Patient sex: M
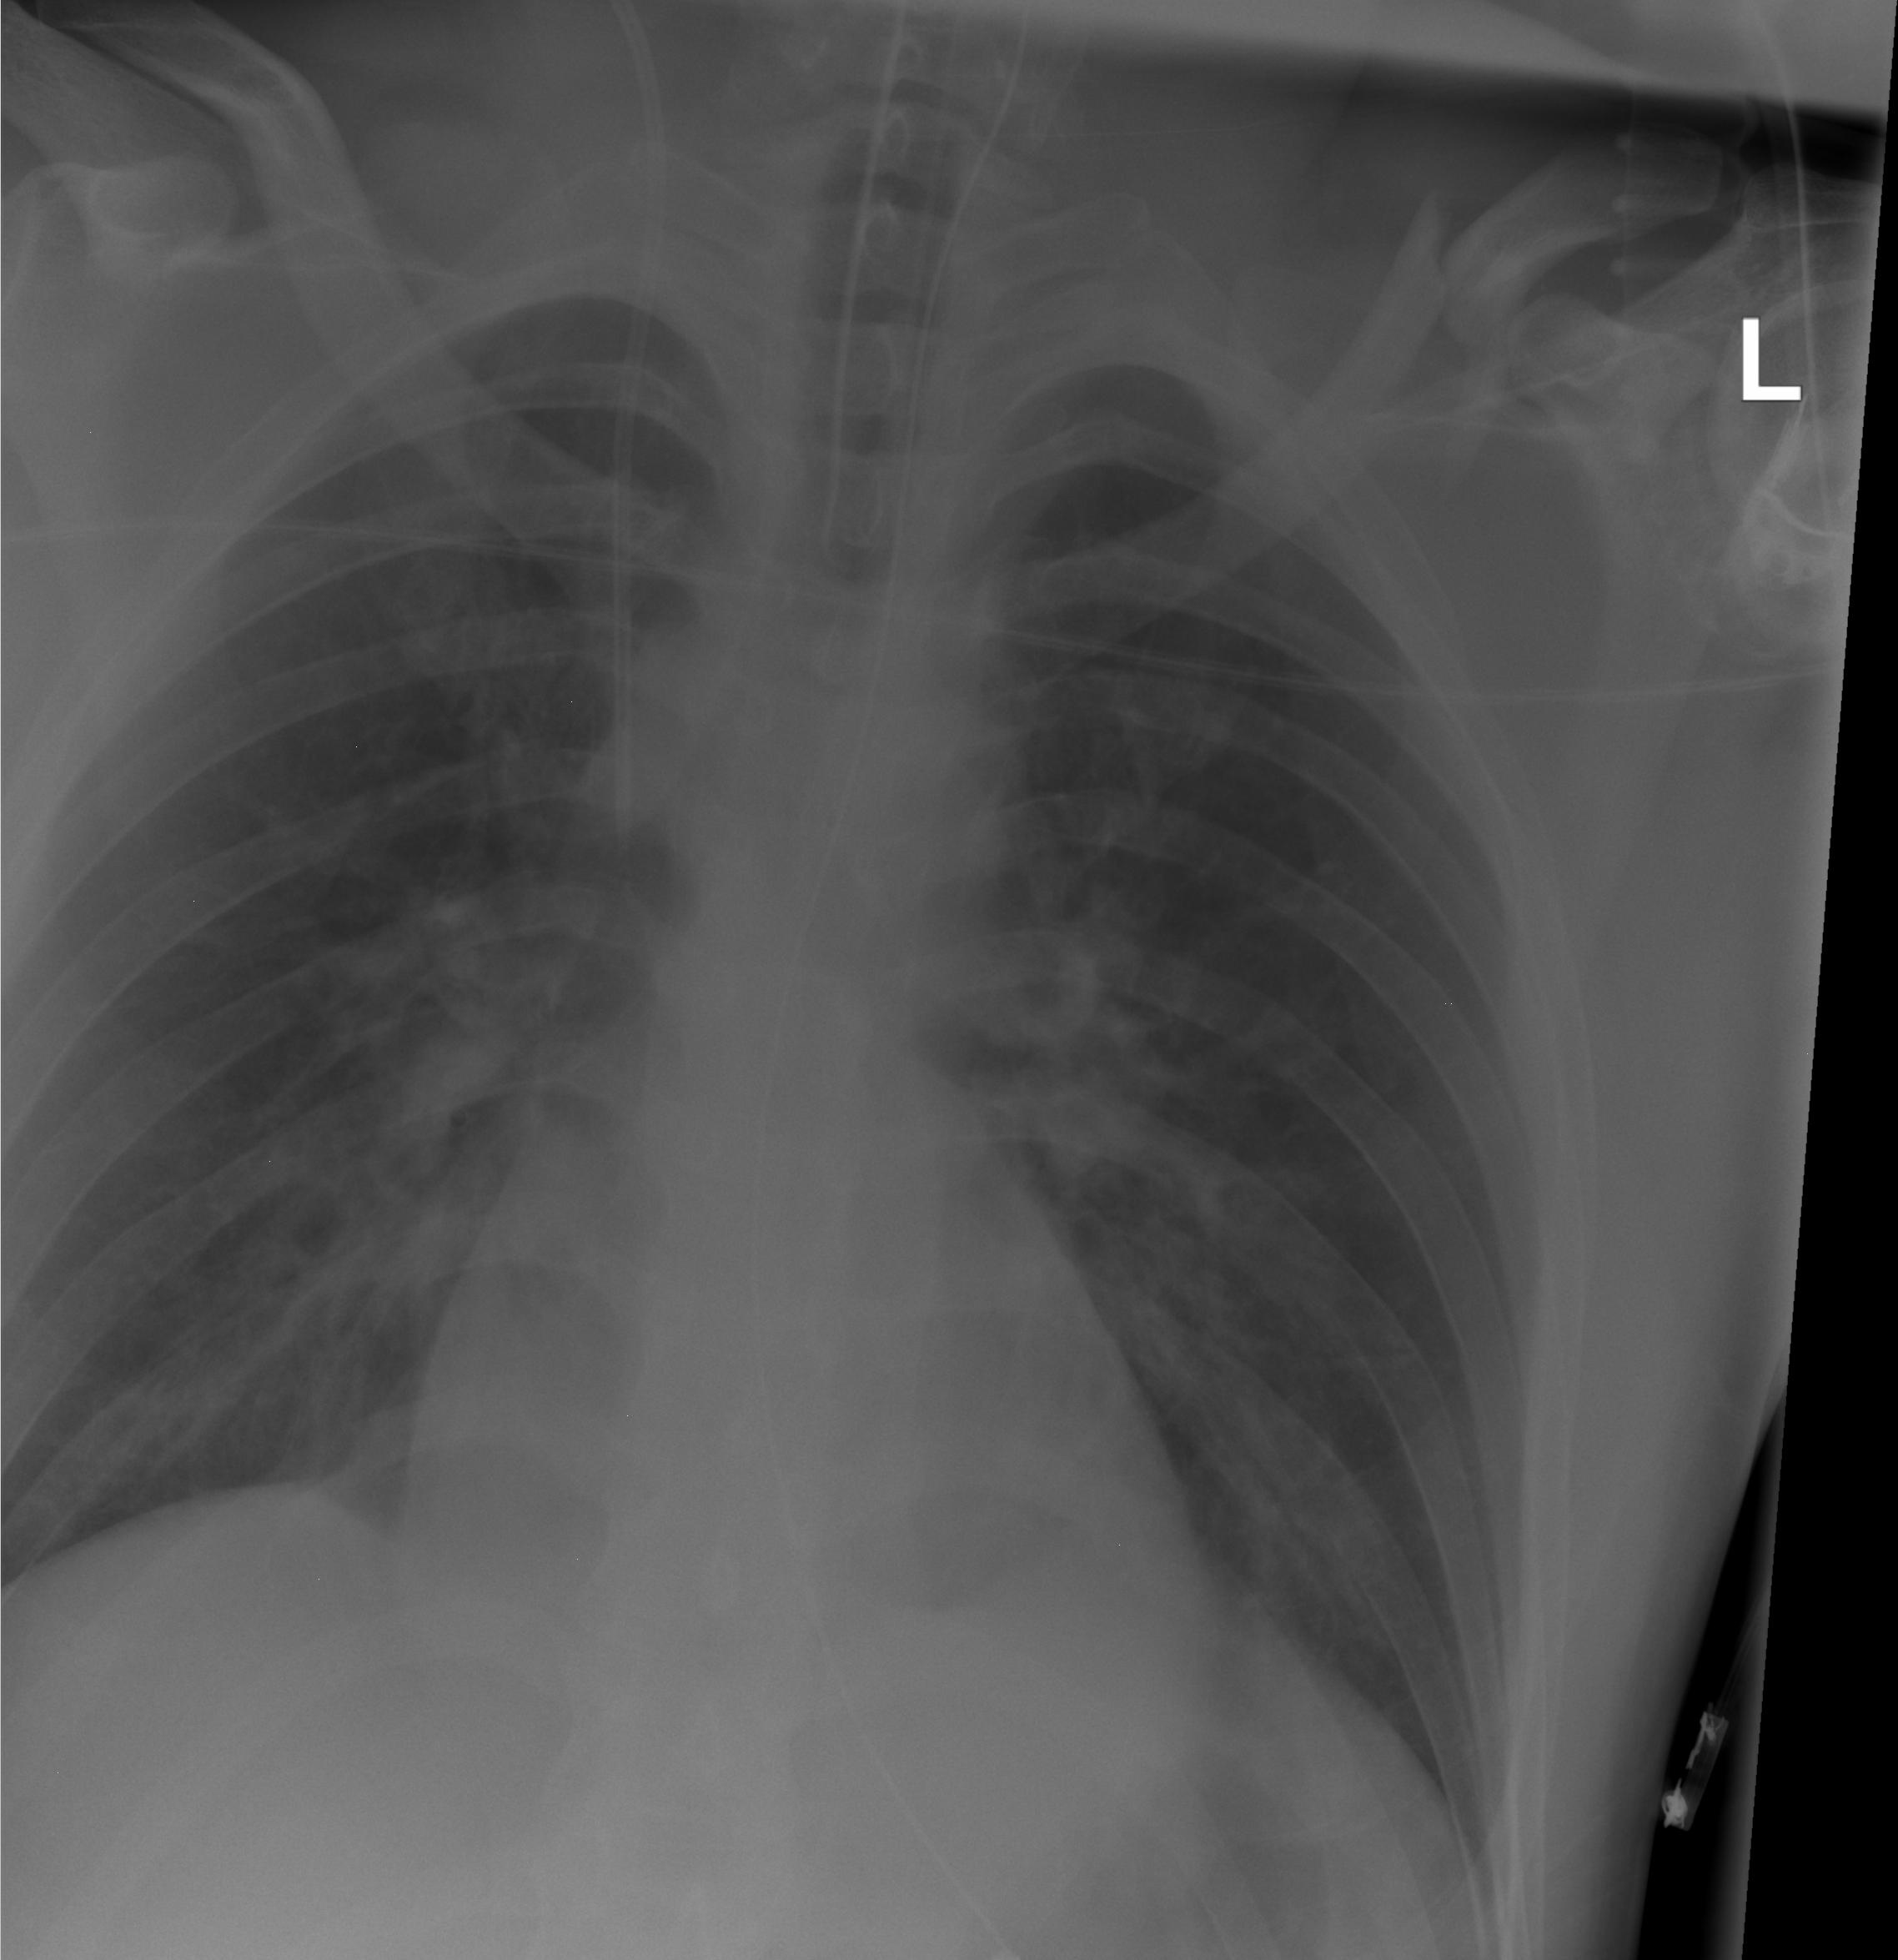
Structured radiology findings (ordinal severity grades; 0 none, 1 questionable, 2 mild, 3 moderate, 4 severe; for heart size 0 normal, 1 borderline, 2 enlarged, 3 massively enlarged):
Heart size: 0
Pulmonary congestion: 0
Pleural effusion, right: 0
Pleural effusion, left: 0
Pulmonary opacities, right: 0
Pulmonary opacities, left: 0
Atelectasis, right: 2
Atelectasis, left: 0